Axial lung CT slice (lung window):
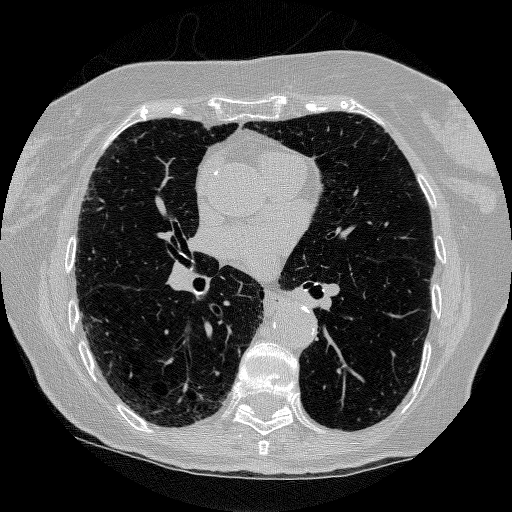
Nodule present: no